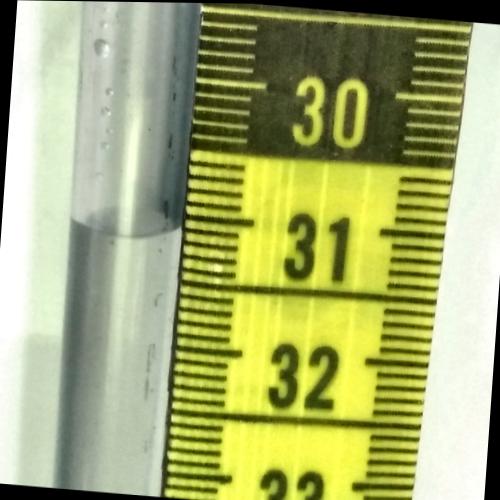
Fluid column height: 31.1 cm